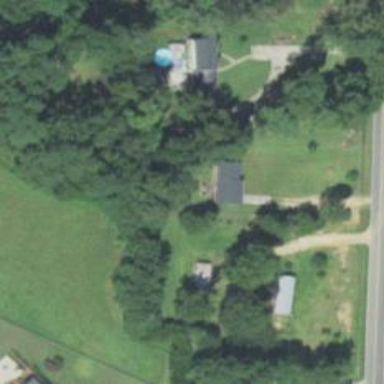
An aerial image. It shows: Driveway.